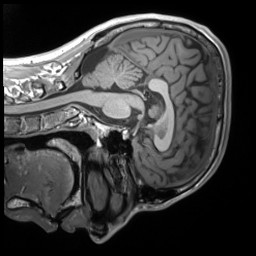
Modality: T1w
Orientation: sagittal
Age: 23
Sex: male
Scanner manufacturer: siemens
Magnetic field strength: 3 T
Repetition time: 1.8 s
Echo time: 0.00241 s